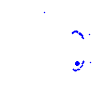
Particle: pion